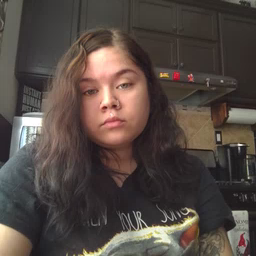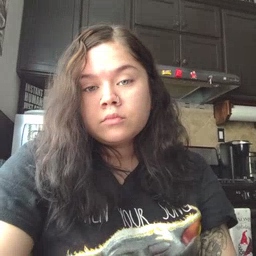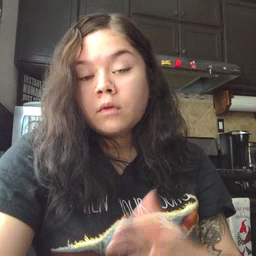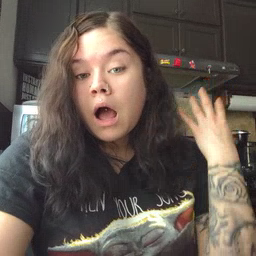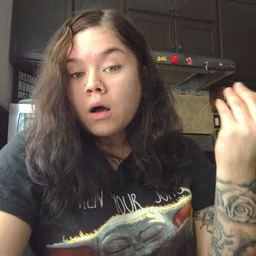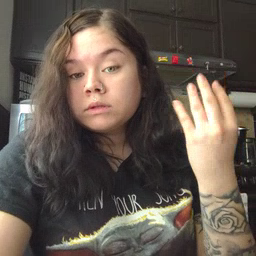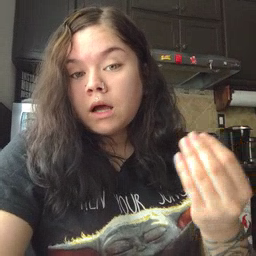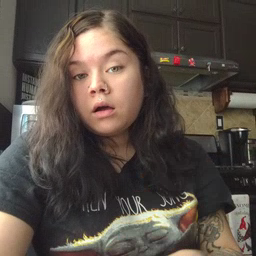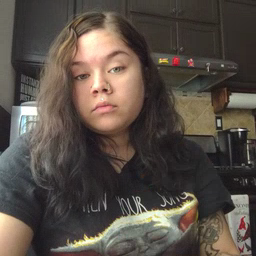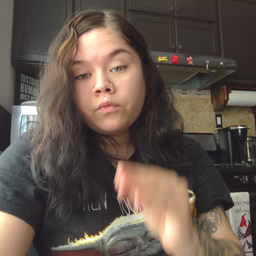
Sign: outside